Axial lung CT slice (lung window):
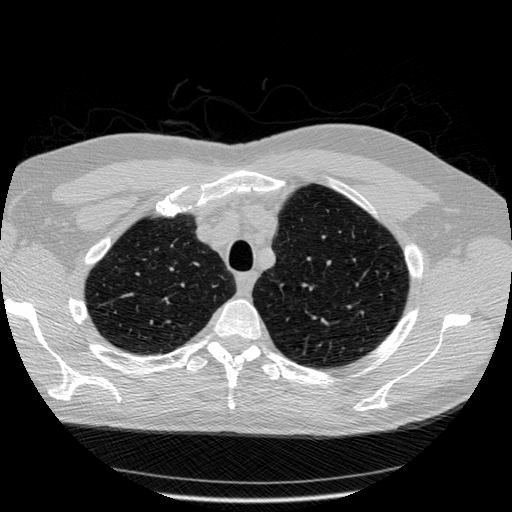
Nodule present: no